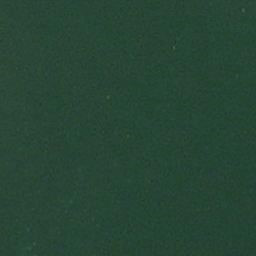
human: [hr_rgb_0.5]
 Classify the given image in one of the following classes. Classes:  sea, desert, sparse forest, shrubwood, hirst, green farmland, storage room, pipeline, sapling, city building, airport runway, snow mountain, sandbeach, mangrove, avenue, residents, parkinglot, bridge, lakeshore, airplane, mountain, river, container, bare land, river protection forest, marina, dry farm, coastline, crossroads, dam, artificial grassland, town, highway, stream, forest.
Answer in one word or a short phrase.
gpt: sea